Field crop: tomato
Growth stage: 2
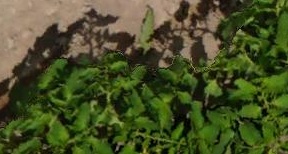
Species: tomato